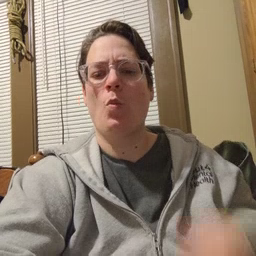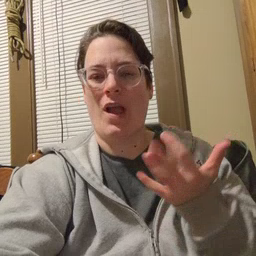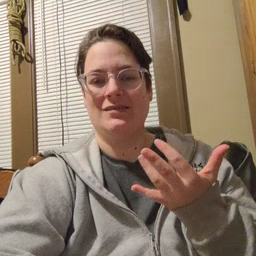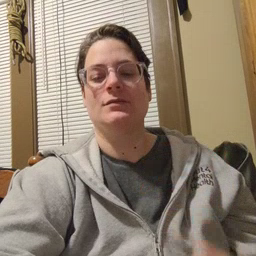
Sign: wait